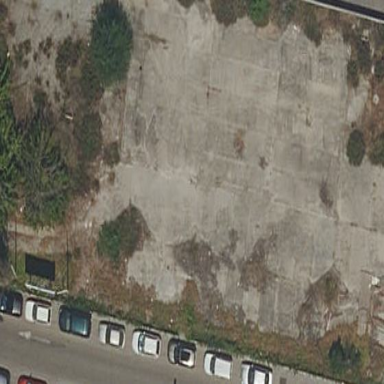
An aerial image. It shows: Brownfield site.